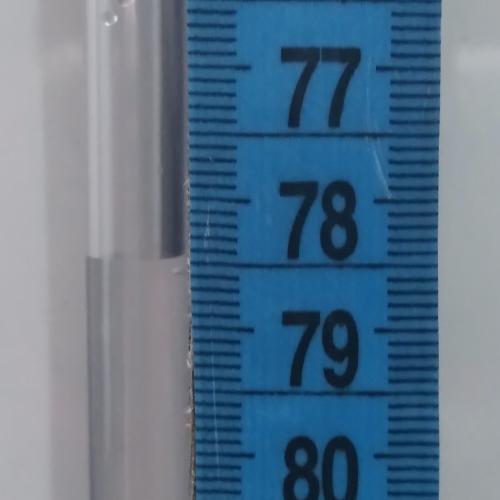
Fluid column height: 78.5 cm